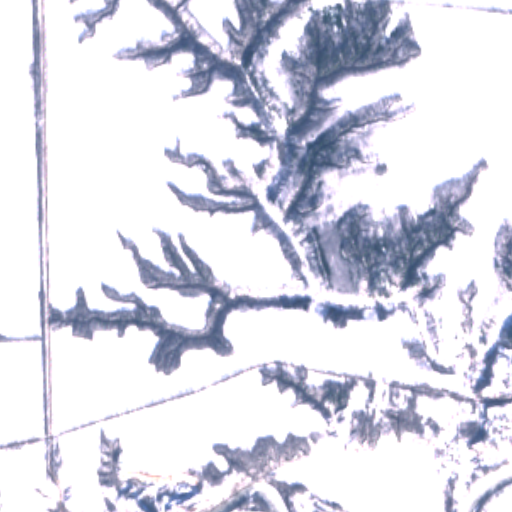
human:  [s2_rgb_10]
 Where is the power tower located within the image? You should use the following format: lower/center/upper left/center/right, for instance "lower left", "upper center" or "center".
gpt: The power tower is located in the upper right of the image.
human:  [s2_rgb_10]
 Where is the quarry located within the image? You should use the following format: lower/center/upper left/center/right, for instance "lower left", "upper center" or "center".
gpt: The quarry is located in the lower left of the image.
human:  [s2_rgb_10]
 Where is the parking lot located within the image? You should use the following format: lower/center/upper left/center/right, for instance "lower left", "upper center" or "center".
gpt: There is no parking lot in the image.